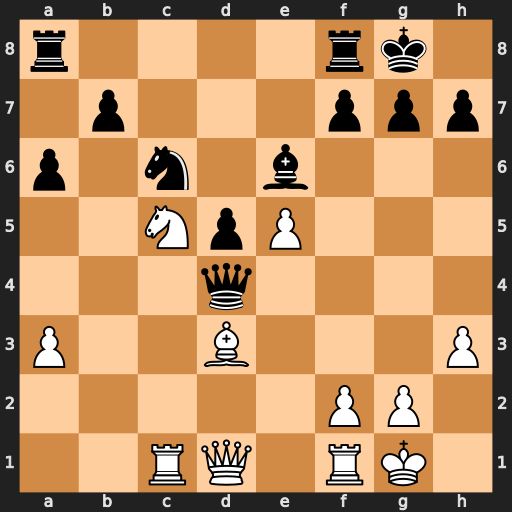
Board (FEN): r4rk1/1p3ppp/p1n1b3/2NpP3/3q4/P2B3P/5PP1/2RQ1RK1
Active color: w
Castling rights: -
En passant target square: -
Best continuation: Nxe6 fxe6 Rxc6 Qxd3 Qxd3